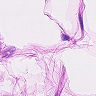
Metastatic tissue present: no